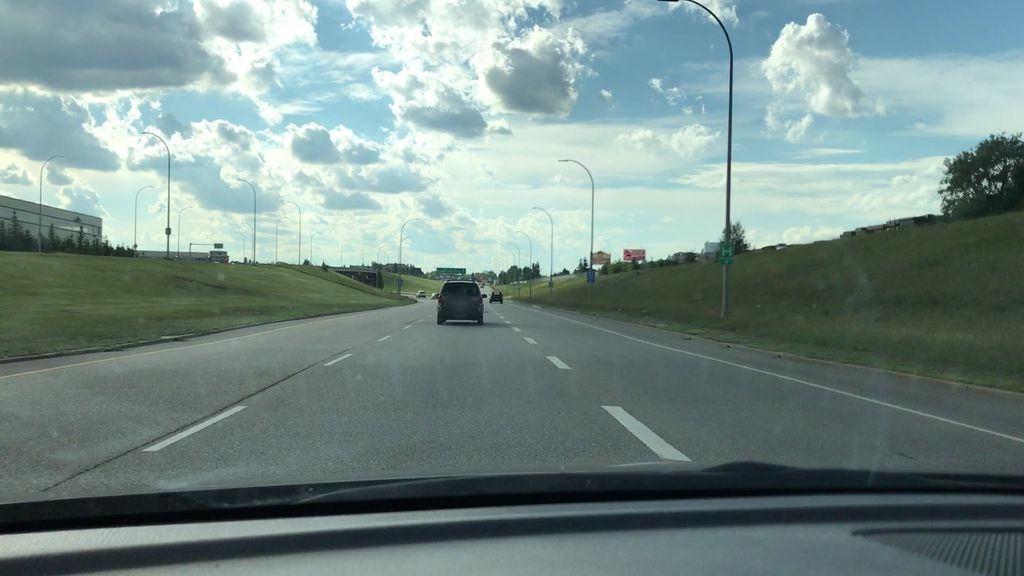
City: edmonton